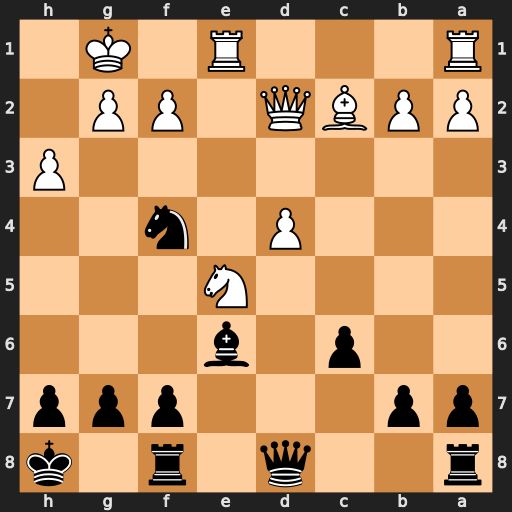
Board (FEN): r2q1r1k/pp3ppp/2p1b3/4N3/3P1n2/7P/PPBQ1PP1/R3R1K1
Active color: b
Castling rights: -
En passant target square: -
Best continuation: Qg5 Qxf4 Qxf4